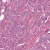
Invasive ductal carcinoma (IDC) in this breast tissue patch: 1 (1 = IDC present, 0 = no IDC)